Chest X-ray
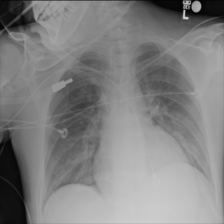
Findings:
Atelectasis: negative
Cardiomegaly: negative
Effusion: negative
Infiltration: negative
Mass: negative
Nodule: negative
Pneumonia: negative
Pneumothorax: negative
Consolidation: negative
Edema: negative
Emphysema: negative
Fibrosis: negative
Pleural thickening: negative
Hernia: negative